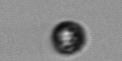
Label: Dinophyceae